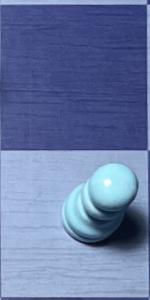
Label: Pawn_White